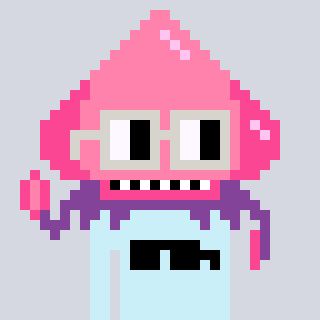
a pixel art character with square light gray glasses, a squid-shaped head and a cold-colored body on a cool background